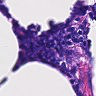
Metastatic tissue present: no